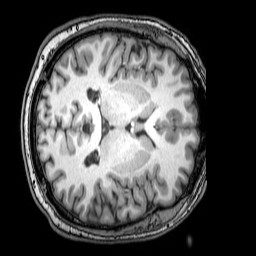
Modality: T1w
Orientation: axial
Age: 30
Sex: male